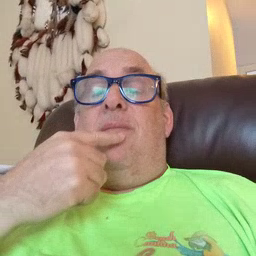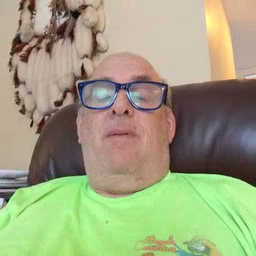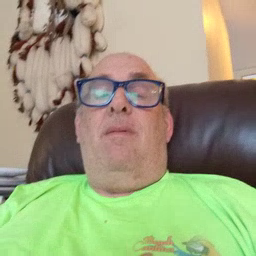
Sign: lips